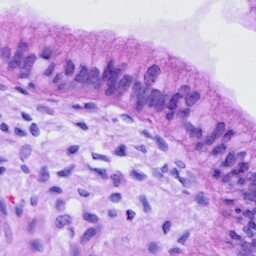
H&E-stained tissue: Cervix